Question: In my Android app, I have a GridView layout with a set of Buttons. The problem is, that I can't set properly the focus (I mean cursor, controlled with joystick on the Android device) on the buttons. I can describe my problem with a picture:

I set the Buttons to the GridView dynamically in the code in BaseAdapter using LayoutInflater. In the code, I set button's text, image (CompoundDrawable) and background color, because my buttons works like a checkboxes (blue background means checked).
It seems like the program is focusing the grid field and not the button itself. I mean something like cell of table and not the button in table. Because the focus color is default (green) however I set the blue color in selector. Focus press also doesn't work. And the focus is evidently behind the button, out of button's bounds. Can somebody help me with this trouble please? Code of my XML layouts:
main.xml:
'''
...
<GridView
android:id="@+id/channels"
android:layout_width="fill_parent"
android:layout_height="fill_parent"
android:padding="6dip"
android:verticalSpacing="10dip"
android:horizontalSpacing="10dip"
android:numColumns="auto_fit"
android:columnWidth="60dip"
android:stretchMode="columnWidth"
android:gravity="center"
android:background="@color/container_main">
</GridView>
...
'''
channel.xml:
'''
<Button
android:id="@+id/channel"
android:layout_height="fill_parent"
android:layout_width="fill_parent"
android:gravity="center_horizontal"
android:background="@color/willBeSetInAdapter" <!-- white/blue/darkblue focus background -->
android:drawableTop="@drawable/willBeSetInAdapter" <!-- icon -->
android:drawablePadding="0dip"
android:text="WillBeSetInAdapter" <!-- label text -->
android:textColor="@color/text_container_main"
android:textSize="12sp"
android:focusable="true"
android:focusableInTouchMode="false">
</Button>
'''
I tried to set focus parametres in Button and also in GridView and tried a lot of things, but unfortunately it still doesn't work :(
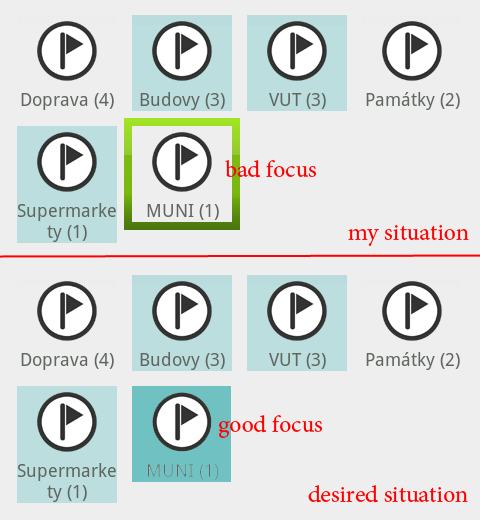
Answer: Setting for GridView . Because program focused the grid field and not the button itself. Using descendantFocusability parameter I forbid to focus grid field and allow only to focus the buttons.